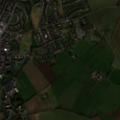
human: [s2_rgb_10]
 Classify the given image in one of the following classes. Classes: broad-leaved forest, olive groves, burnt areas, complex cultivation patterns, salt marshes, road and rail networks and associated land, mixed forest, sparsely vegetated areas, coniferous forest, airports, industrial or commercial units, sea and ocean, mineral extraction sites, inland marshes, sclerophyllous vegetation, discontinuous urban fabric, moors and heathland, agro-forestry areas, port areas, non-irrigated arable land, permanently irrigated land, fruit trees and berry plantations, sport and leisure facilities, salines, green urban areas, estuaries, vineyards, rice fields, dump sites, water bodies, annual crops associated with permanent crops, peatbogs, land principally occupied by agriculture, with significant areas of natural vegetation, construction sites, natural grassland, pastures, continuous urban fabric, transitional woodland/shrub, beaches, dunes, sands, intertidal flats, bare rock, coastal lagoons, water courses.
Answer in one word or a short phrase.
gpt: discontinuous urban fabric, sport and leisure facilities, non-irrigated arable land, pastures